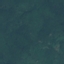
Land use / land cover: Forest